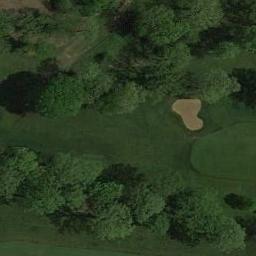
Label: golf_course